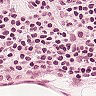
Metastatic tissue present: no